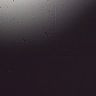
Metastatic tissue present: no